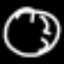
Label: clock